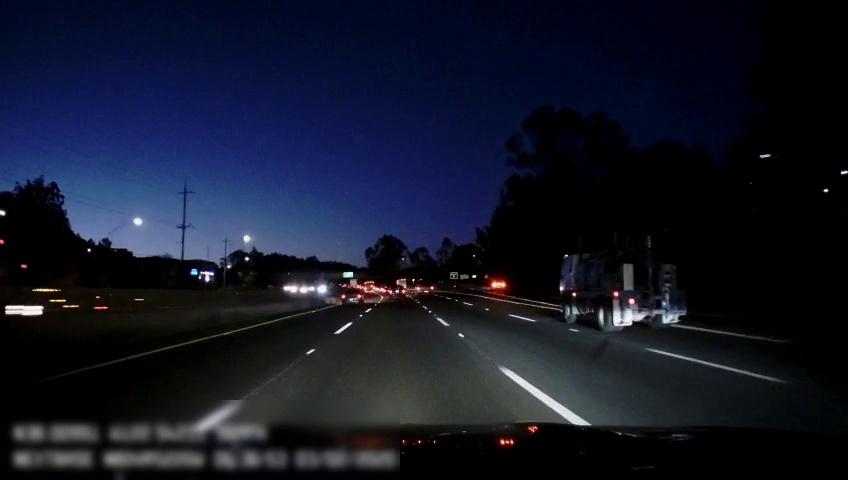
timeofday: Night
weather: Other
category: Drivable Space
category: Vehicles | Car
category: Vehicles | Other LV
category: Vehicles | SUV
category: Vehicles | Car
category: Vehicles | Car
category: Vehicles | Car
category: Vehicles | SUV
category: Lanes | Alternate Lane
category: Lanes | Current Lane
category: Lanes | Current Lane
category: Lanes | Alternate Lane
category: Lanes | Alternate Lane
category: Lanes | Alternate Lane
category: Lanes | Alternate Lane
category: Traffic | Signs